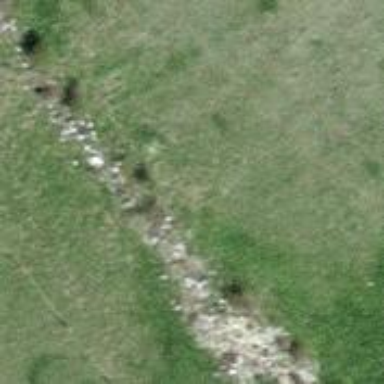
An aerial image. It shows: Hedge barrier.